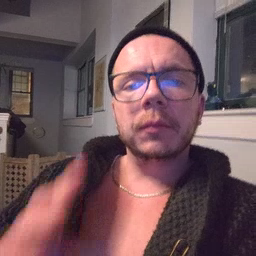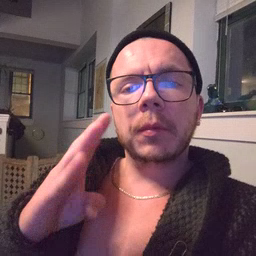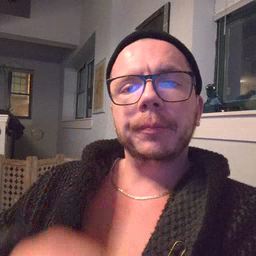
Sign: blue